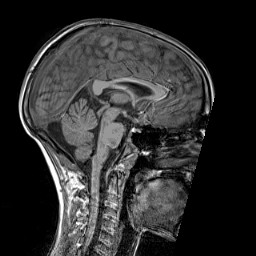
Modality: T1w
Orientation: sagittal
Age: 13
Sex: male
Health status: ill